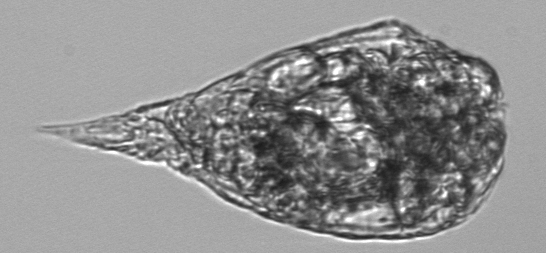
Label: zooplankton